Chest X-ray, PA view. Patient: 35 years old, sex M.
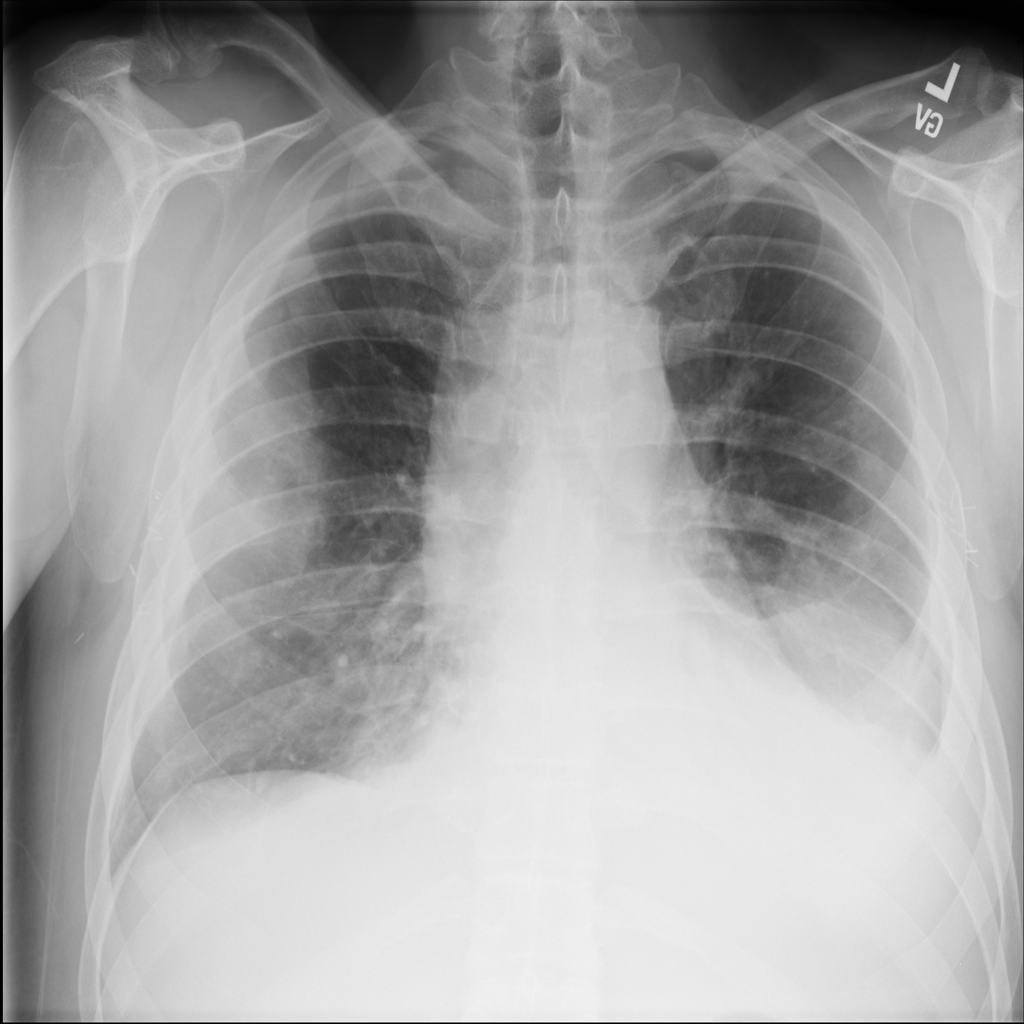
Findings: Atelectasis, Effusion, Mass